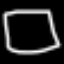
Label: square